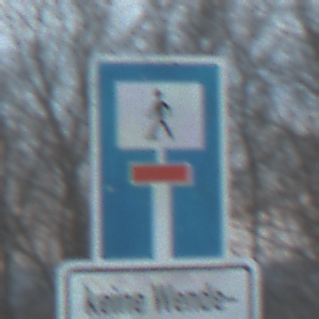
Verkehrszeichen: SackgasseFussgaengerDurchlaessig
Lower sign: HinweisGeaenderteVorfahrtVerkehrsfuehrungVerkehrsregelung3
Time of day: SunriseSunset
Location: Outdoor (RoadRail)
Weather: PartlyCloudy
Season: NotSpecified
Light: Natural